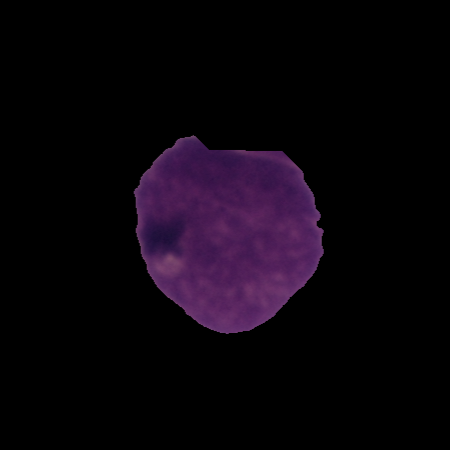
Label: cancer